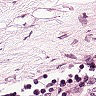
Metastatic tissue present: no